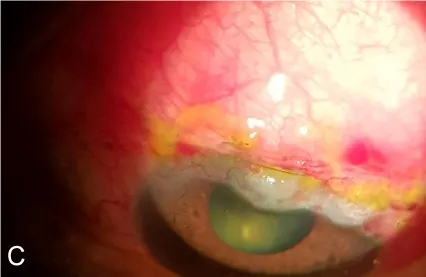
Bleb morphology. Post-excision bleb appearance on day 14.
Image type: ophthalmic_imaging (slit_lamp_photograph)